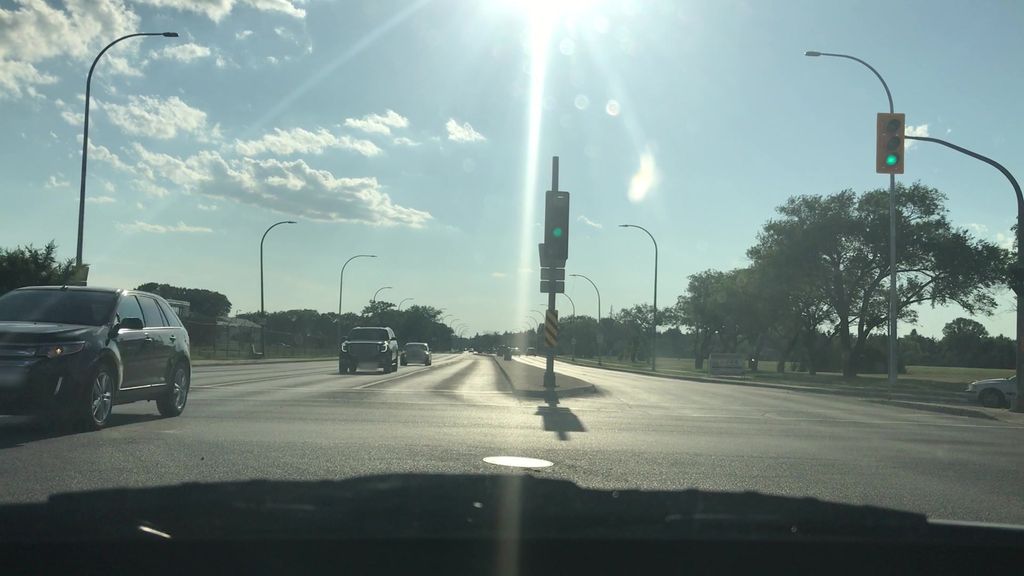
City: winnipeg